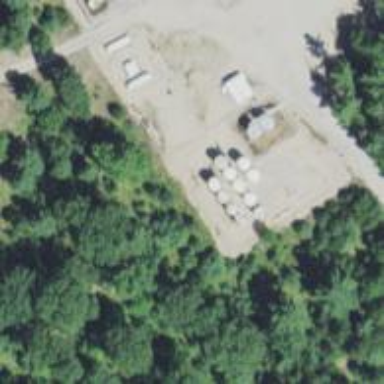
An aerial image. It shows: Storage tank that is man-made.